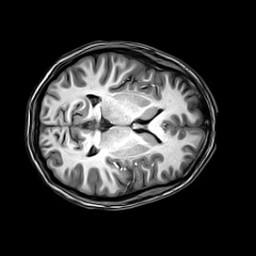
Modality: T1w
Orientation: axial
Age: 20
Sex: female